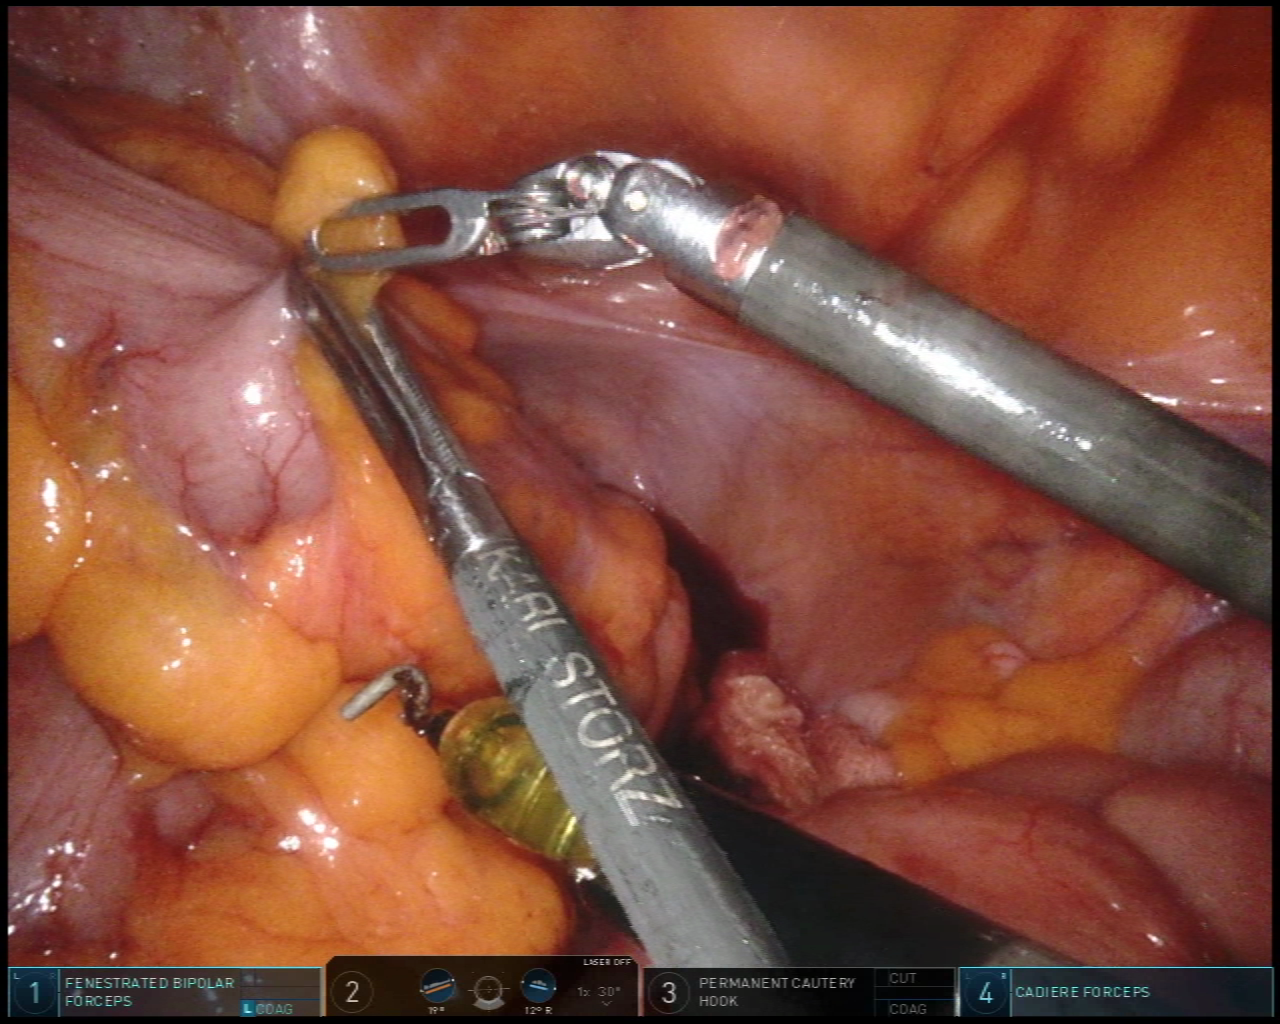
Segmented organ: colon
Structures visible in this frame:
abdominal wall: yes
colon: yes
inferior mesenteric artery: no
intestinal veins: no
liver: no
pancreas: no
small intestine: yes
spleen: no
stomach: no
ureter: no
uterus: no
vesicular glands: no